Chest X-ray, PA view. Patient: 44 years old, sex F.
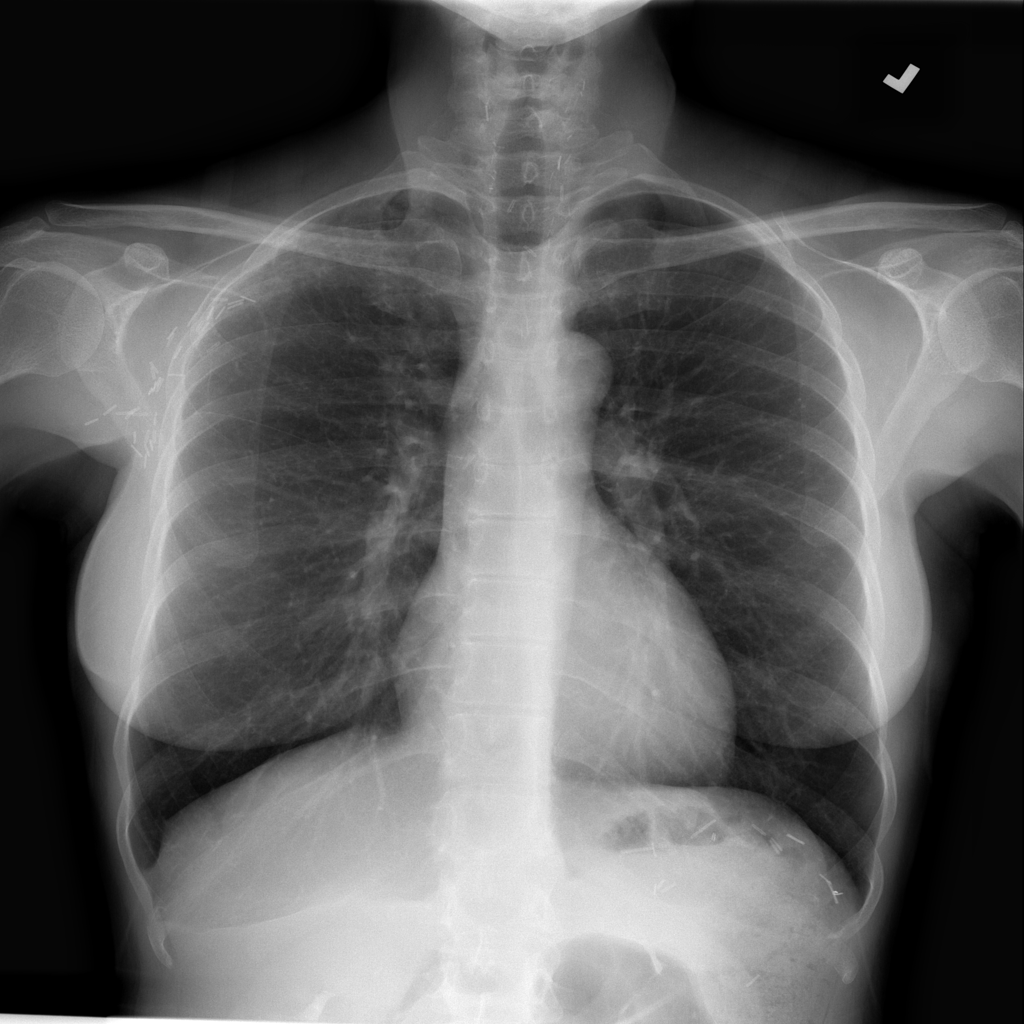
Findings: Nodule